Interaction volume radius: 10 \u00c5
Interaction volume height: 10 \u00c5
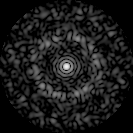
Disorder parameter: 0.7914